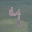
Label: 4